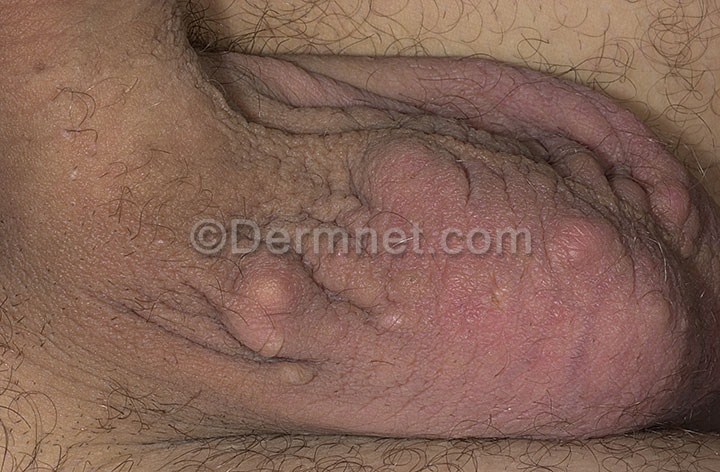
Disease: Seborrheic Keratoses and other Benign Tumors